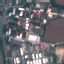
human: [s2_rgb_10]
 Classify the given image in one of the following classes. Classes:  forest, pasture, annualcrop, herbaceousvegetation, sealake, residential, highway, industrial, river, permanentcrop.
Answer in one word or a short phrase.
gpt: Industrial